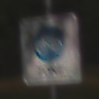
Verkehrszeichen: BeginnFahrradzone
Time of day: Night
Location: Outdoor (Nature)
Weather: Clear
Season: NotSpecified
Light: Natural